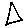
Label: triangle